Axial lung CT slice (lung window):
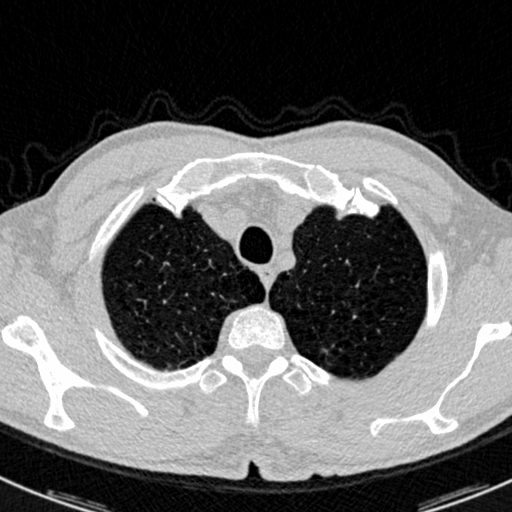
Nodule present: yes
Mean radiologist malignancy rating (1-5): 4